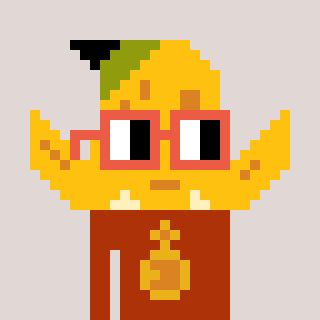
a pixel art character with square orange glasses, a banana-shaped head and a hotbrown-colored body on a warm background